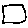
Label: square